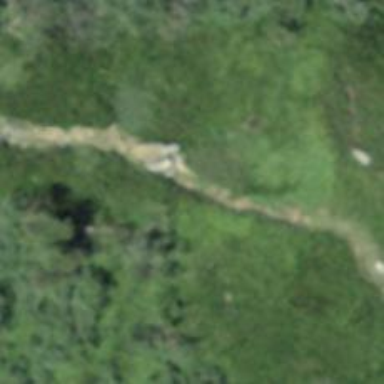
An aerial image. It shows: Unpaved path.